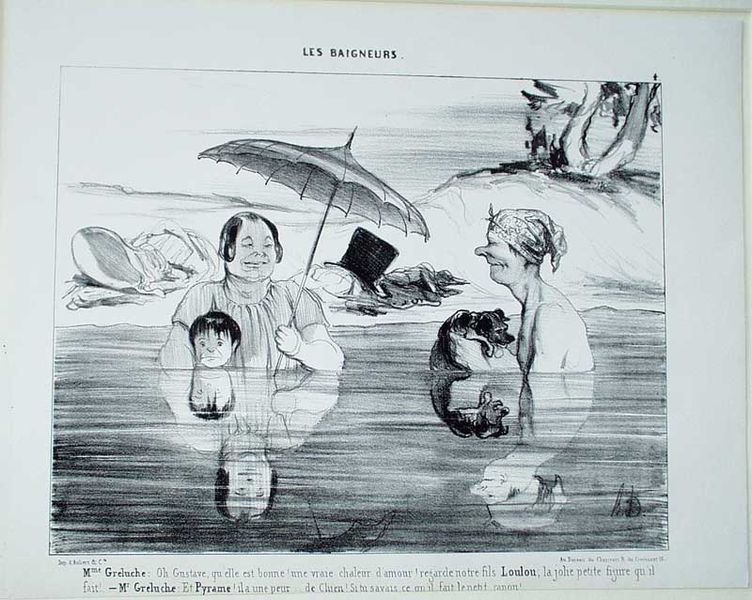
Titel: Mme Greluche: Oh Gustave, qu'elle est bonne! (Les Baigneurs)
Künstler: Honoré Daumier
Standort: Karlsruhe
Institution: Staatliche Kunsthalle Karlsruhe
Schlagwörter: baum, berg, dunkel, felsen, hand, himmel, kopf, mann, meer, nackt, schatten, wasser, weiß, baden, badende, fluss, frauen, landschaft, menschen, sand, see, teich, ufer, frankreich, frau, grau, hell, hut, kleid, kleider, licht, mund, männer, nase, profil, schwarz, skizze, zeichnung, blick, dackel, hund, regenschirm, schirm, sonnenschirm, tier, tuch, gespräch, haube, zylinder, alt, hemd, mütze, augen, falten, gesicht, helld, kleidung, mensch, stein, hals, portrait, signatur, spiegel, bach, horizont, hügel, nass, natur, spiegelung, stamm, gewässer, sonne, insel, haare, drei, familie, kind, klassizismus, mutter, paar, personen, vater, person, rechts, genre, kinder, deutschland, hündchen, lächeln, welpe, japan, ruhig, schrift, sommer, strand, wellen, papier, spiegelbild, moderne, wüste, grafik, graphik, kahl, signiert, französisch, böschung, angst, karikatur, kopftuch, widerschein, spiegeln, nackte, junge, oberkörper, surreal, surrealismus, bad, lachen, spitzweg, haufen, kohle, wasseroberfläche, linear, schwimmen, urlaub, asien, druck, druckgraphik, lithographie, komik, schraffur, comic, radierung, stich, titel, illustration, karrikatur, satire, schwarzweiß, text, zeitung, cartoon, bleistift, kohlezeichnung, lustig, trüb, gesciht, daumier, honore daumier, kleinkind, nouveau, chinesisch, china, ehepaar, grimasse, reflektion, kin, london, bieder, kupferstich, alte frau, gustav, sohn, grotesk, retten, schutz, sonnen, schwaz, spiegelng, schwimmer, kid, stick, schosshund, spieglung, michel, geischt, wäscherin, speigelung, hung, kinde, chinoiserie, fraz, asia, chinese, zwanziger jahre, hare, badehaube, seltsam, honore, turisten, lustik, schrim, vietnam, pariser, die badenden, parasol, scwimmen, am strand, michl, franzöisch, 1900, 2000, lächerlich, schirn, lulu, wasser ruhig, hd, badende#, capricho, baigneurs, parasolle, kotpftuch, lithofraphie, les baigneurs, manga, loulu, greluche, baiugneurs, comic wasser badende schirm, spiegelbild kleidung, see strand spiegelung, wspiegelung, pyrame, asiatatisch, paae, japna, bademütze, die badnenedne, anime, kakikatur, vorurteil, kinder hund, verkleideter mann, witzige